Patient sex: M
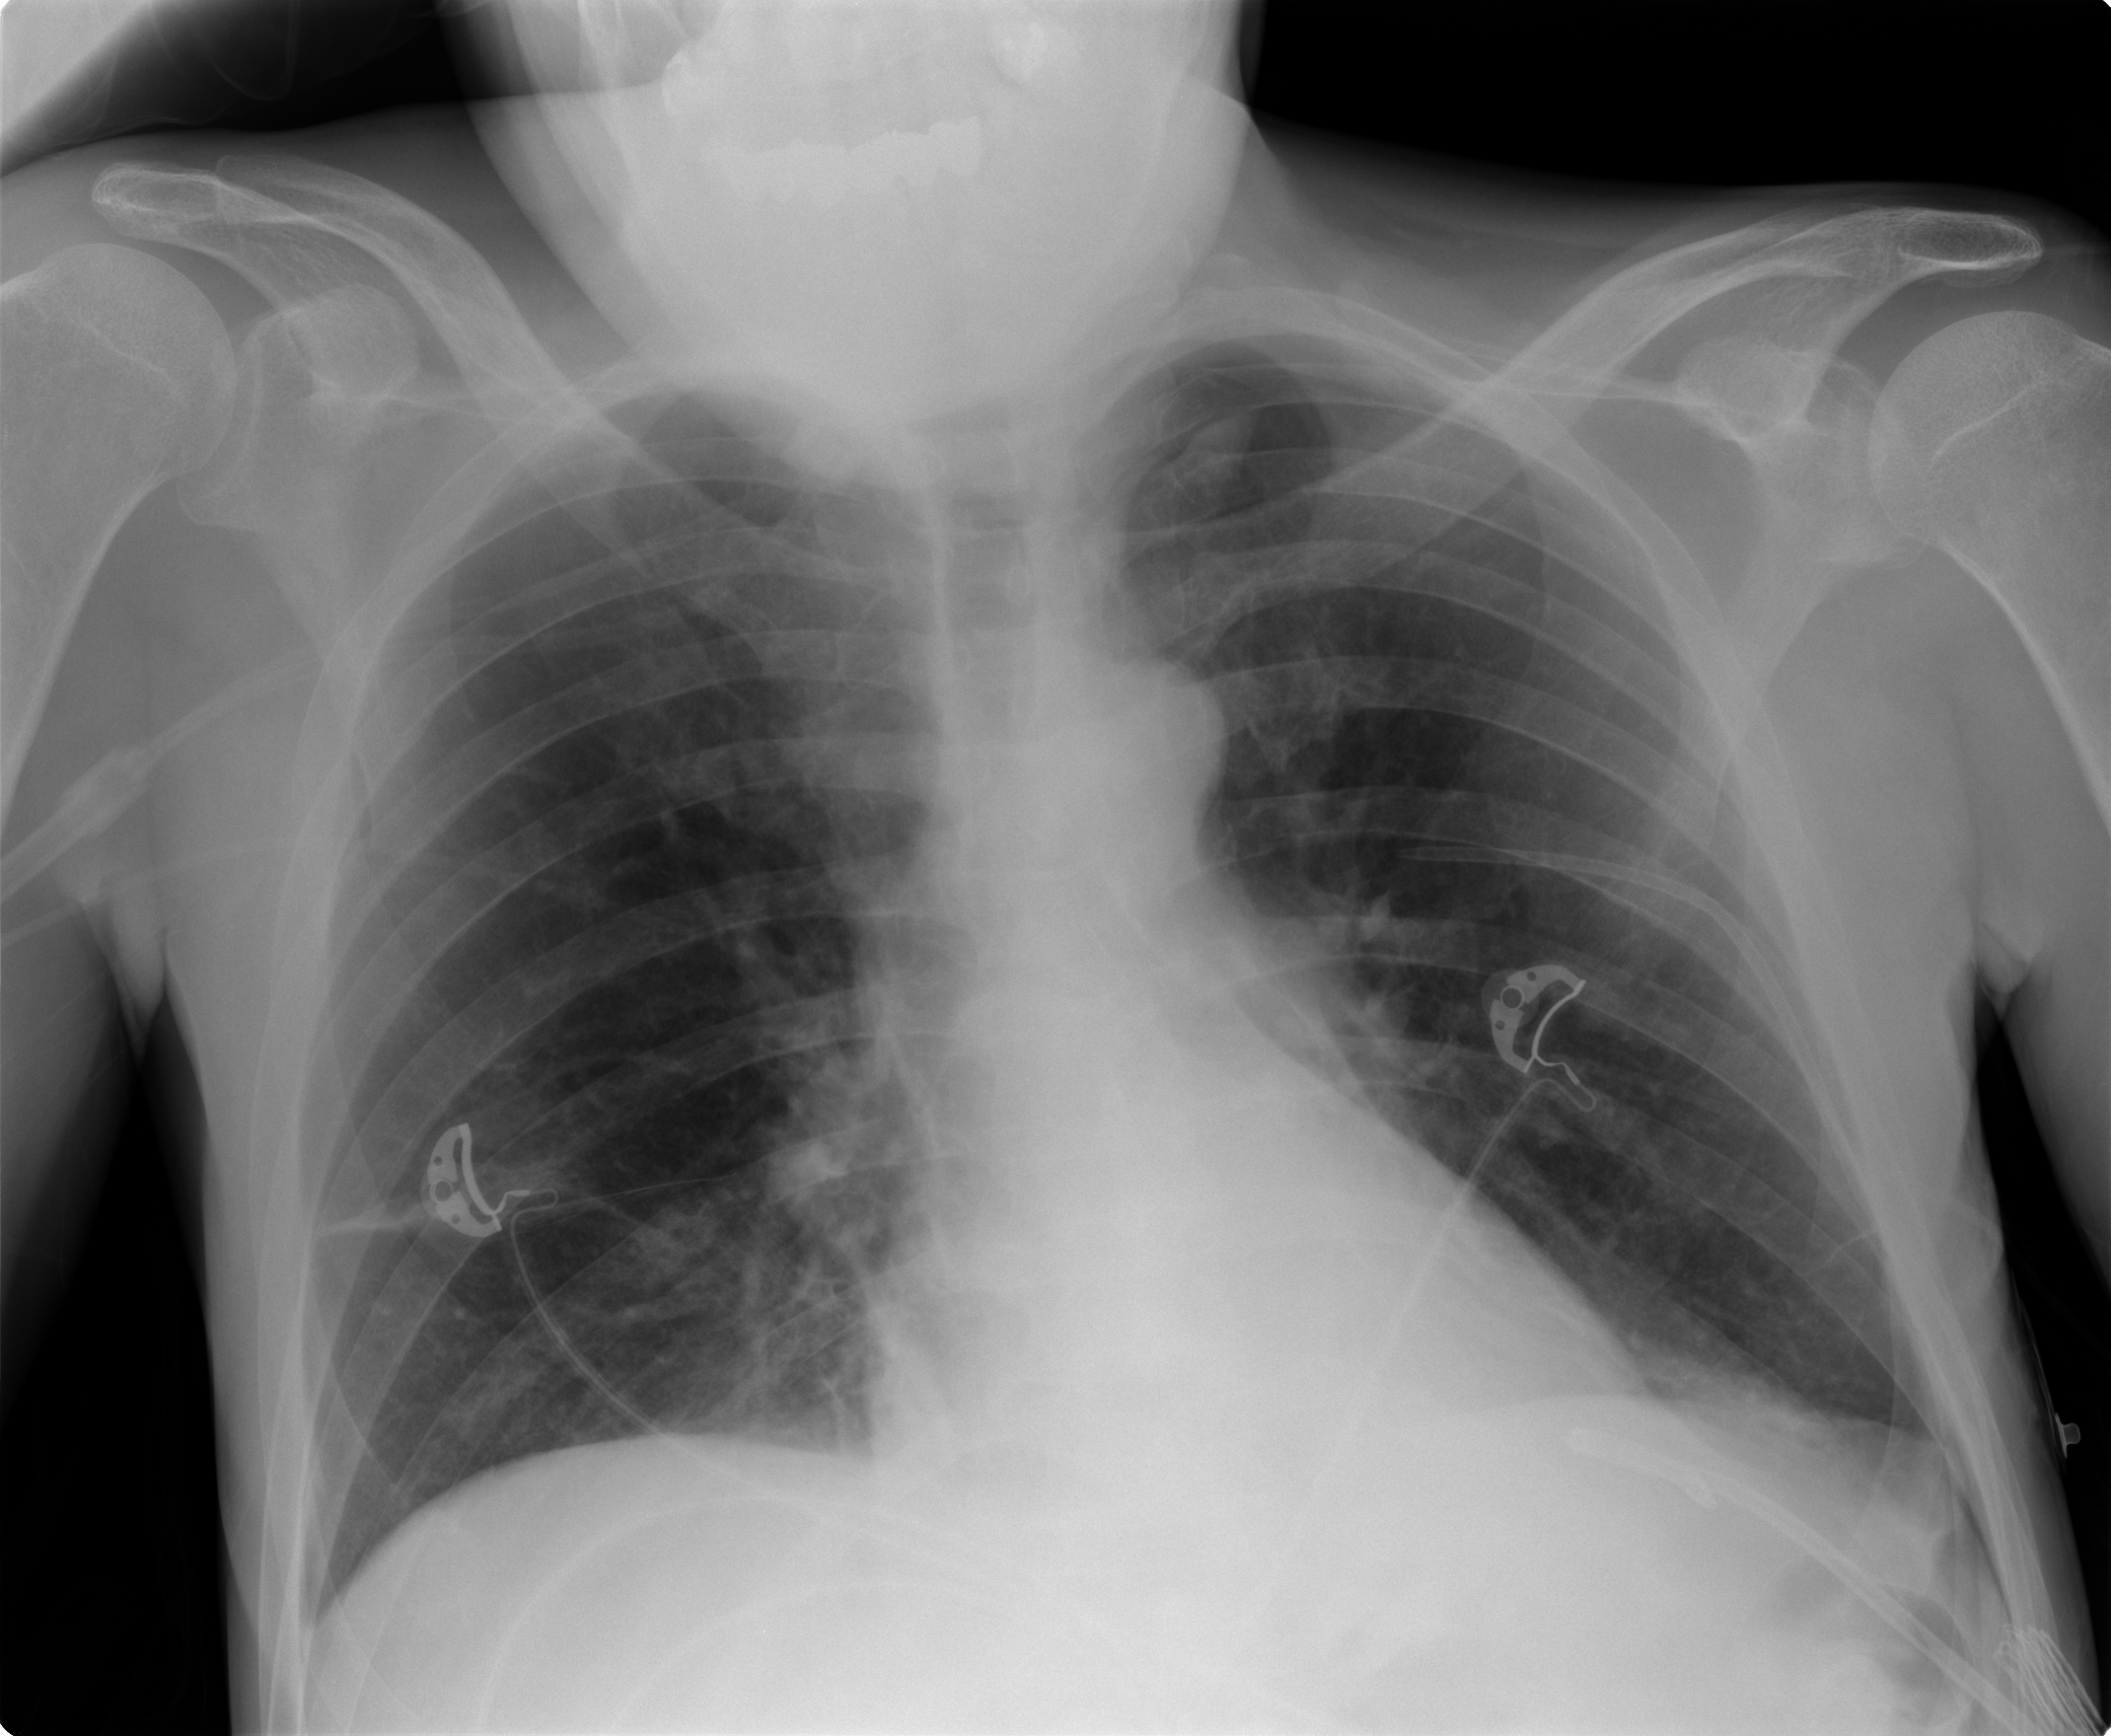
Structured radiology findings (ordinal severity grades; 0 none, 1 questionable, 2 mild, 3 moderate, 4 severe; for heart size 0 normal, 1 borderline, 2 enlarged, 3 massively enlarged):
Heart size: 0
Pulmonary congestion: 0
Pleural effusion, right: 0
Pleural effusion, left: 0
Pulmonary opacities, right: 0
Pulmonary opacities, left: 0
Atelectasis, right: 1
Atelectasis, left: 0